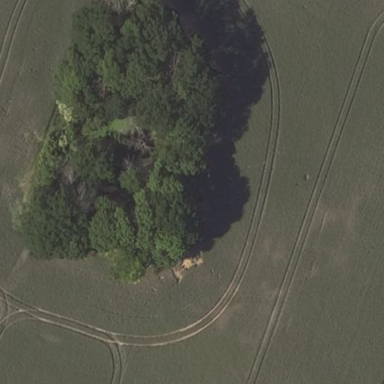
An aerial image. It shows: Broadleaved woodland area.